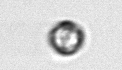
Label: Dinophyceae